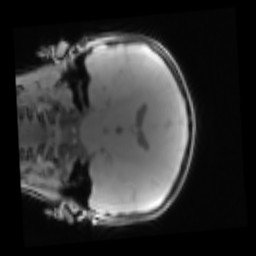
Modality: PDw
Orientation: coronal
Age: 8
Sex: male
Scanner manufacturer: siemens
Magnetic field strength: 3 T
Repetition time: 0.25 s
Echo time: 0.00103 s